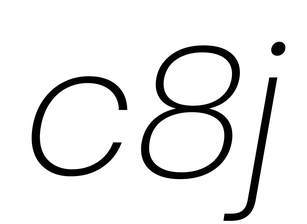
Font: Poppins-ExtraLightItalic